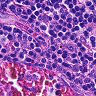
Metastatic tissue present: no